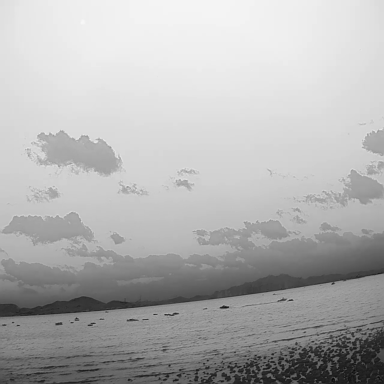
There is a canoe in the infrared image.